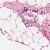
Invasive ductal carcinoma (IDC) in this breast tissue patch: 0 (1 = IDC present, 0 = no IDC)